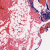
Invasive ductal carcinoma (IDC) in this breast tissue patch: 0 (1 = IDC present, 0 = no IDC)